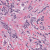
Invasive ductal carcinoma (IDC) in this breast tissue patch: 1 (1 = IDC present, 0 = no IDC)